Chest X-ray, PA view. Patient: 51 years old, sex F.
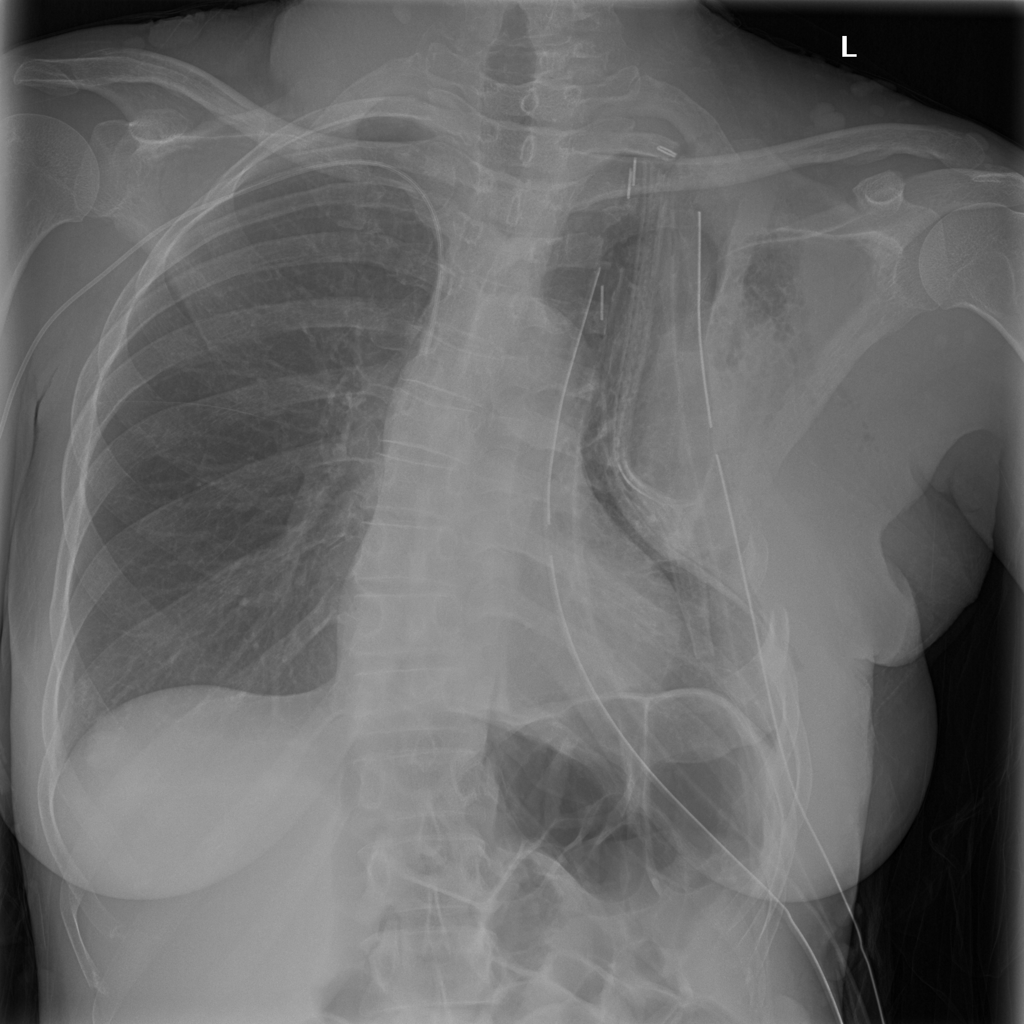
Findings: Emphysema, Mass